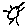
Label: sun